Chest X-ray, AP view. Patient: 60 years old, sex M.
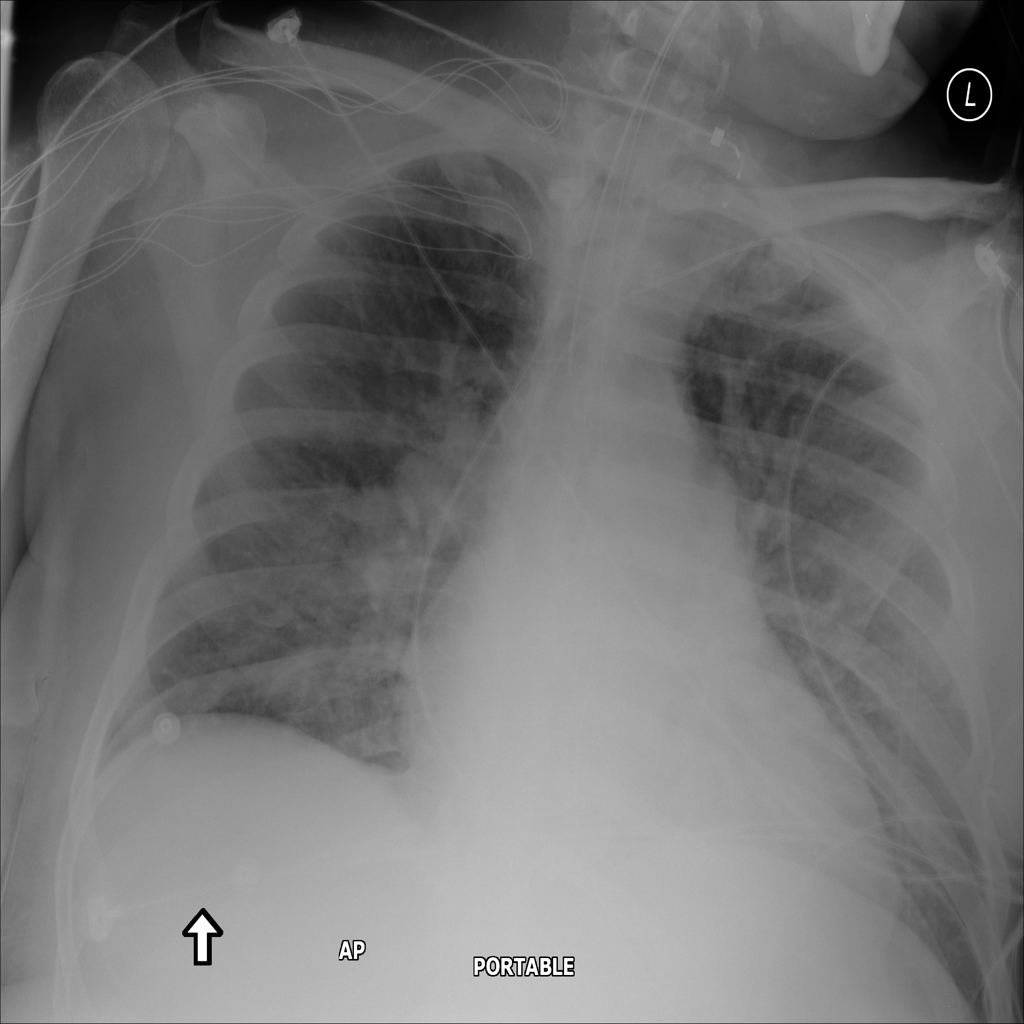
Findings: Pneumonia